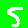
Digit: 5